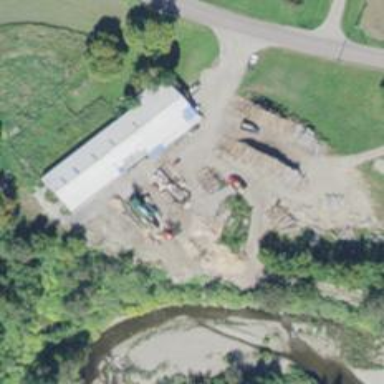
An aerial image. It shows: Building used as sawmill.